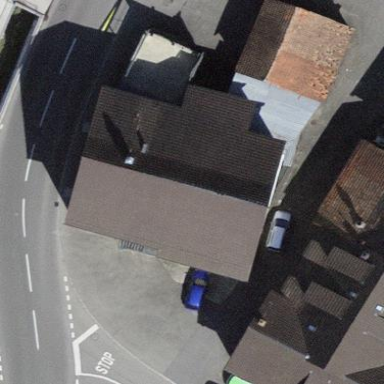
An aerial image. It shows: Building that houses restaurant.